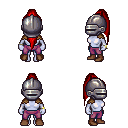
a pixel art fantasy rpg character, female body template, dark elf, purple skin, leather shoulder armor, magenta pants, red extra-long topknot hairstyle, metal helm, bracelets, brown shoes, four views (front, back, left, right), 2x2 character sprite sheet, small pixel art, hard edges, no anti-aliasing